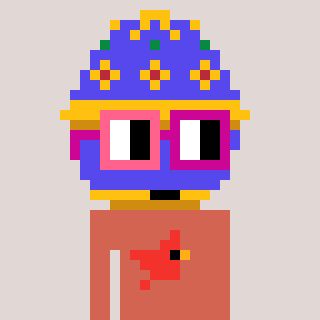
a pixel art character with square pink and red glasses, a faberge-shaped head and a peachy-colored body on a warm background